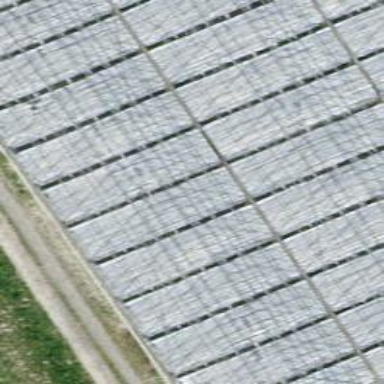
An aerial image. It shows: Greenhouse.